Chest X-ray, AP view. Patient: 63 years old, sex M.
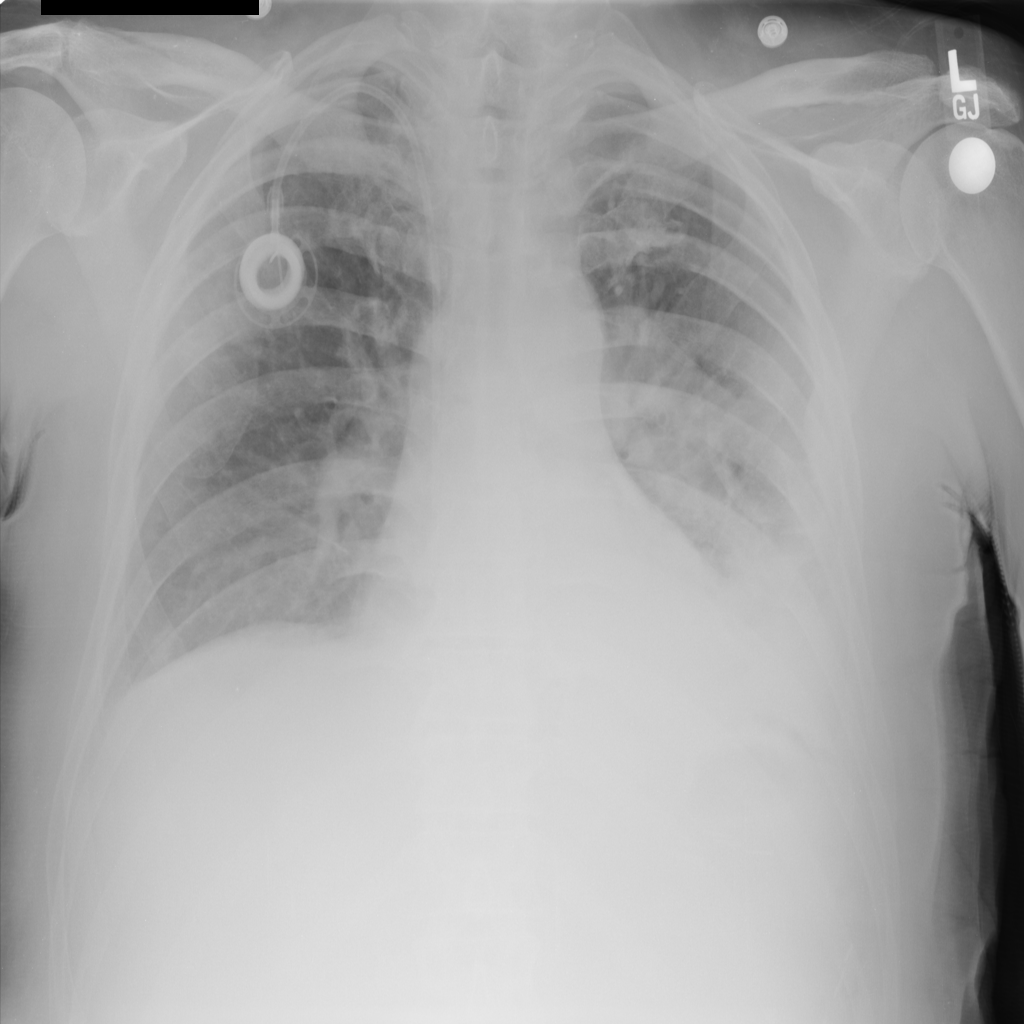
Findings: Atelectasis, Effusion